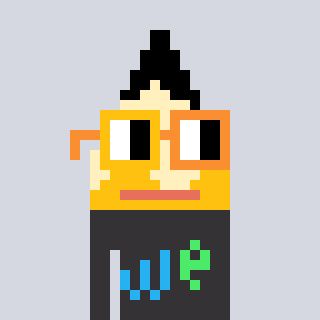
a pixel art character with square yellow and orange glasses, a pencil-shaped head and a grayscale-colored body on a cool background